A spectrogram of one vibration snapshot from a rotating bearing is shown (time on one axis, frequency on the other). Determine the bearing's health state. Answer with exactly one of: normal, inner_race, outer_race, ball.
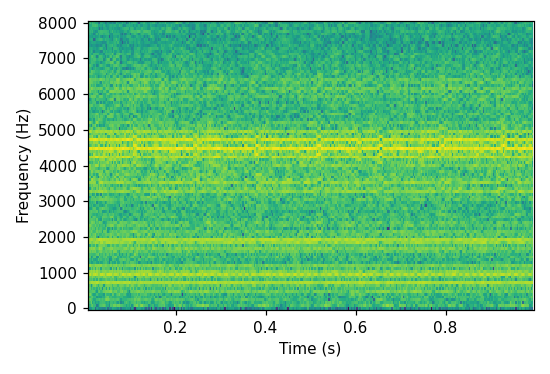
Answer: outer_race